Question: This is the second time this has happened to me, and the first time I chalked it up to some "user error". It happened again so I will post in here for any ideas / thoughts.
Here is a picture of the installed software I have.

I have no option to create a web application project, I can't show the Development Mode View, doesn't recognize GAE or GWT library folders, JSNI methods don't have auto-complete, etc.
The only thing that appears to be working, is the "Google" properties inside the project, I can edit those.
Everything appears to be installed, is there something I am missing?, or any way that I can see why some stuff is missing?
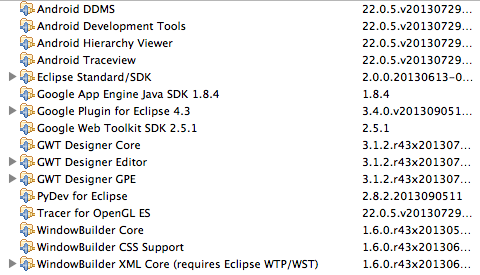
Answer: I have found 2 good methods to handle Eclipse breaking.
1. Start from Scratch a. Download or Locate an Eclipse Archive and place the contents in a new folder. b. Launch the New install. c. Perform Updates. d. Re-install all necessary addons.
2. Rollback your install/updates to a working version. a. Select the Help Menu b. Select About Eclipse (Usually at the Bottom) c. Click the "Installation Details" Button (Lower Left Hand Corner) d. Select the 2nd Tab "Installation History" e. Select one of the Available options f. Follow the wizard instruction to "Revert"
Neither of these options have ever failed in getting me back to work. They are not the most expedient, but they work every time.